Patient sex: F
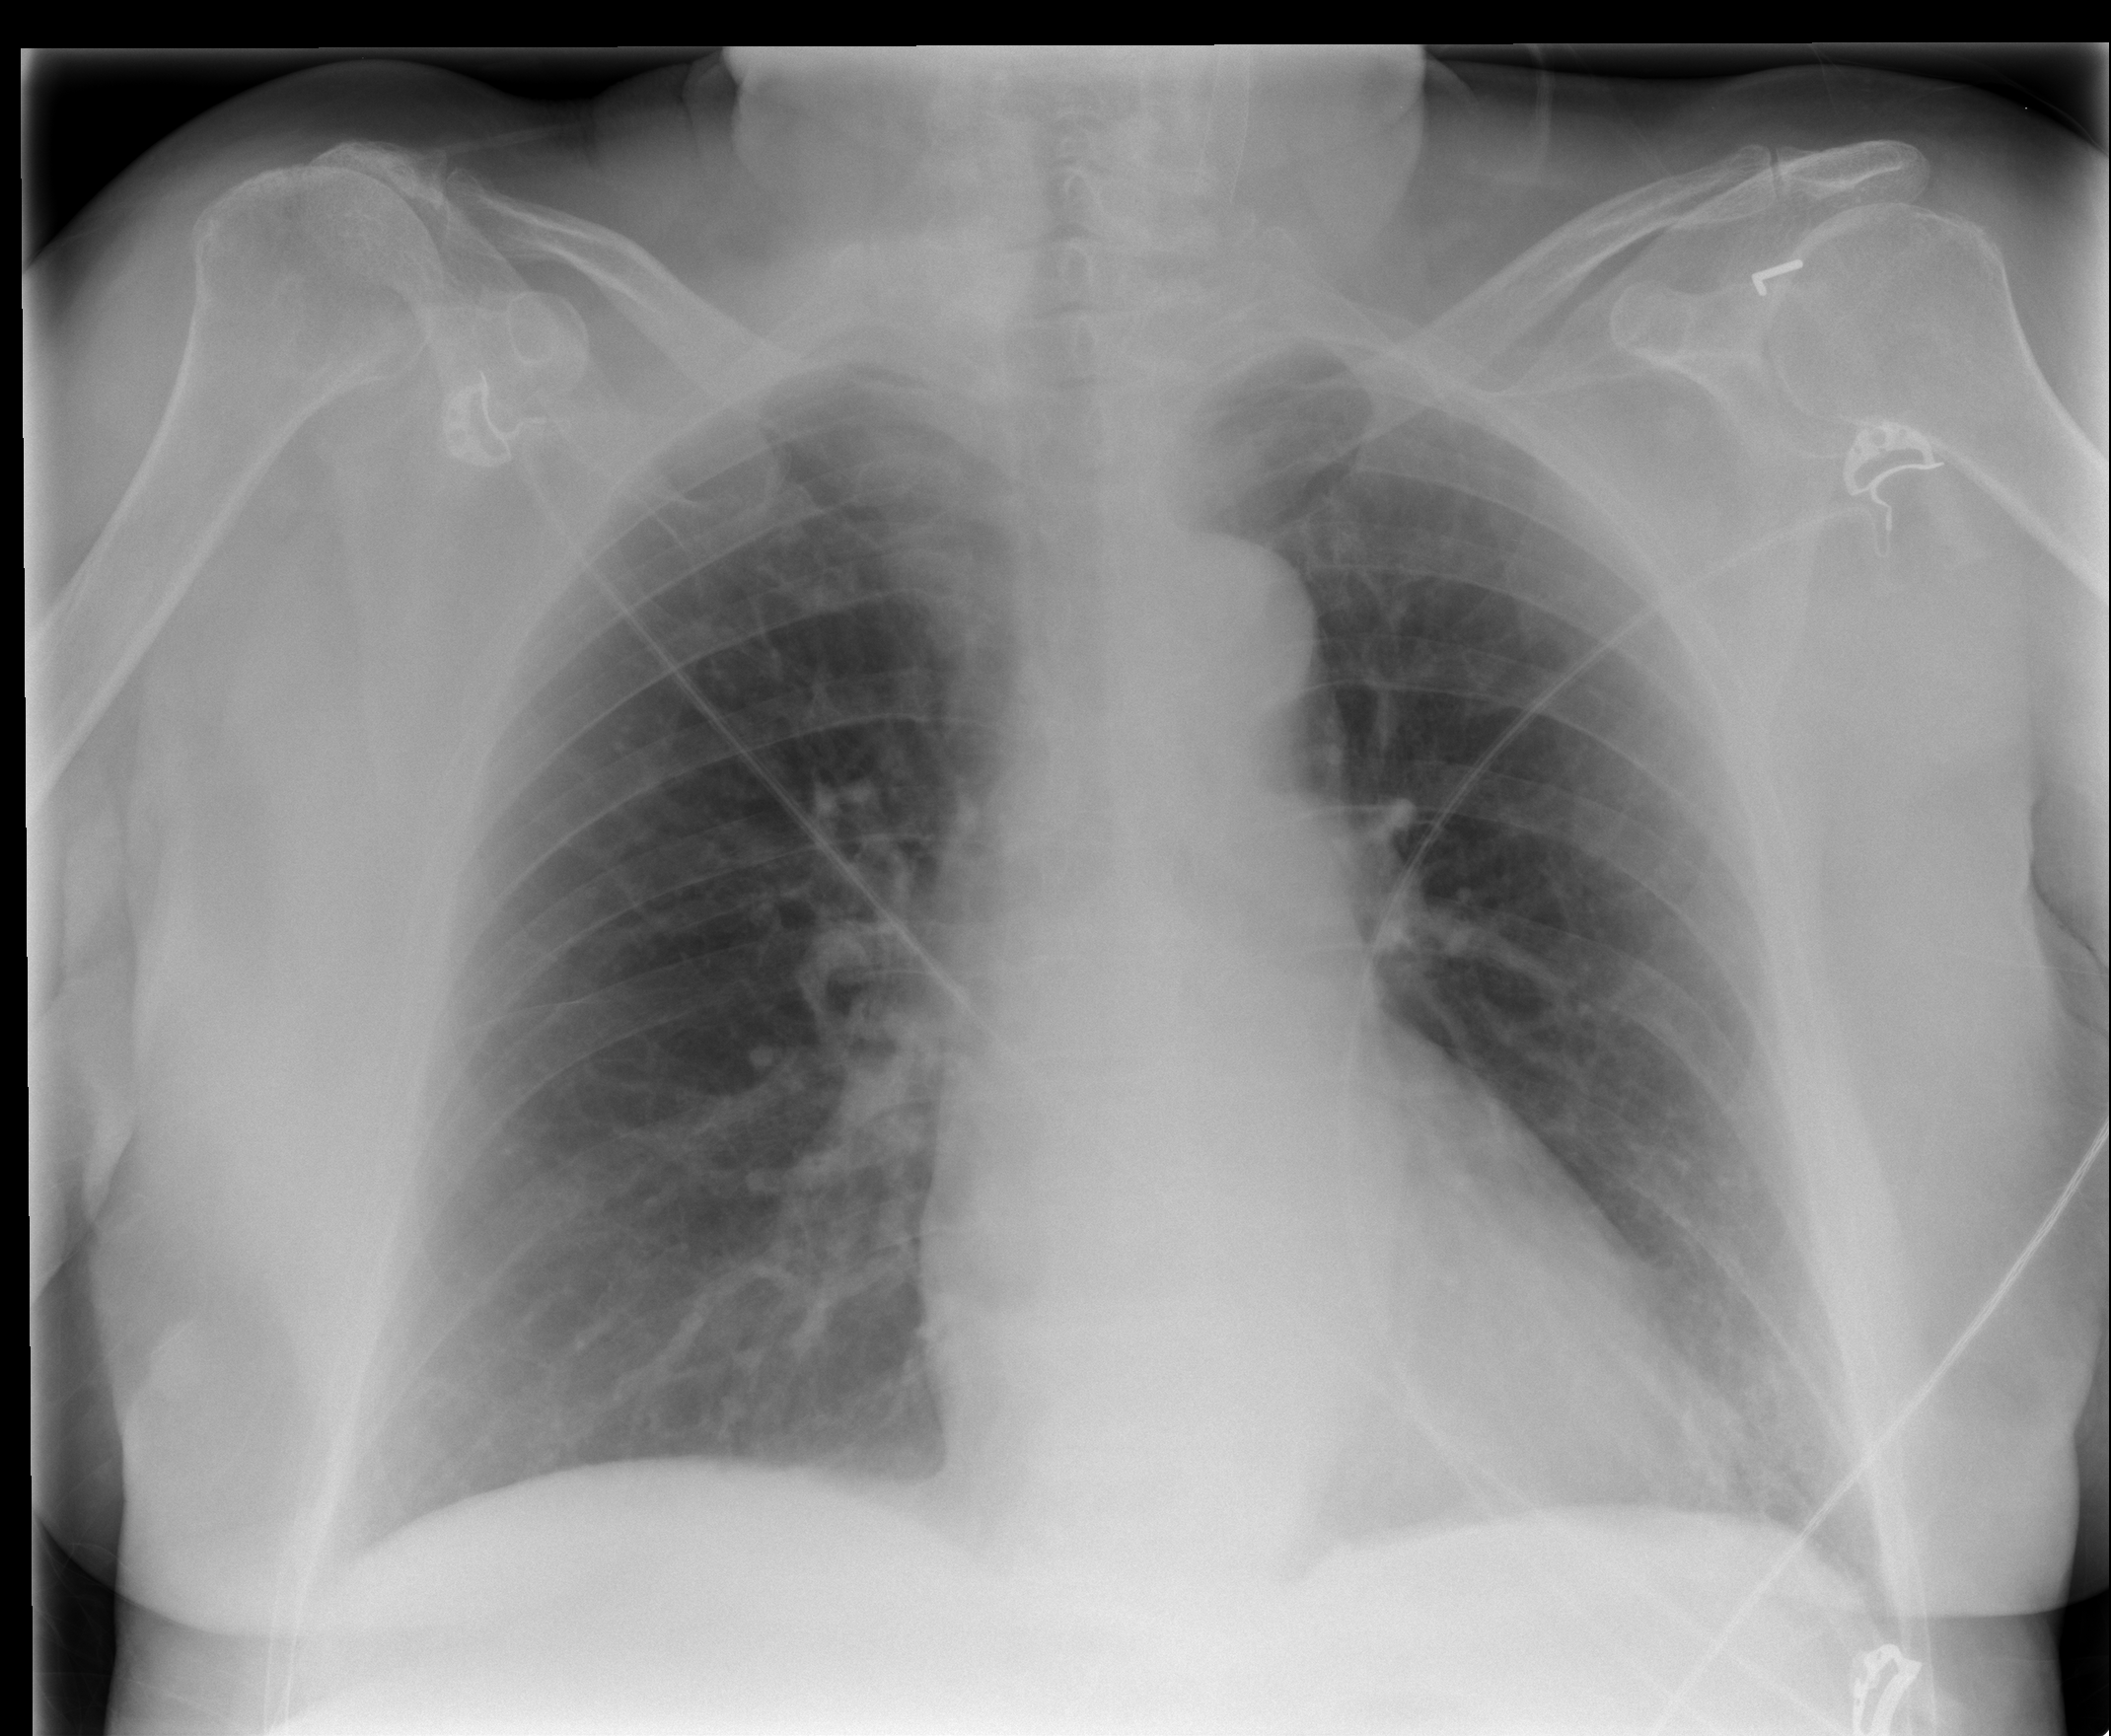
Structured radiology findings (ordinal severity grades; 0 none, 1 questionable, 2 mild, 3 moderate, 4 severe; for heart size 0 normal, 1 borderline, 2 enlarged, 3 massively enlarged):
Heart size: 0
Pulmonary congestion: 0
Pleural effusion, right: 0
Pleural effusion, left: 0
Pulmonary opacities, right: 0
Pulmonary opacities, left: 1
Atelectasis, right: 0
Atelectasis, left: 0